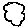
Label: cloud